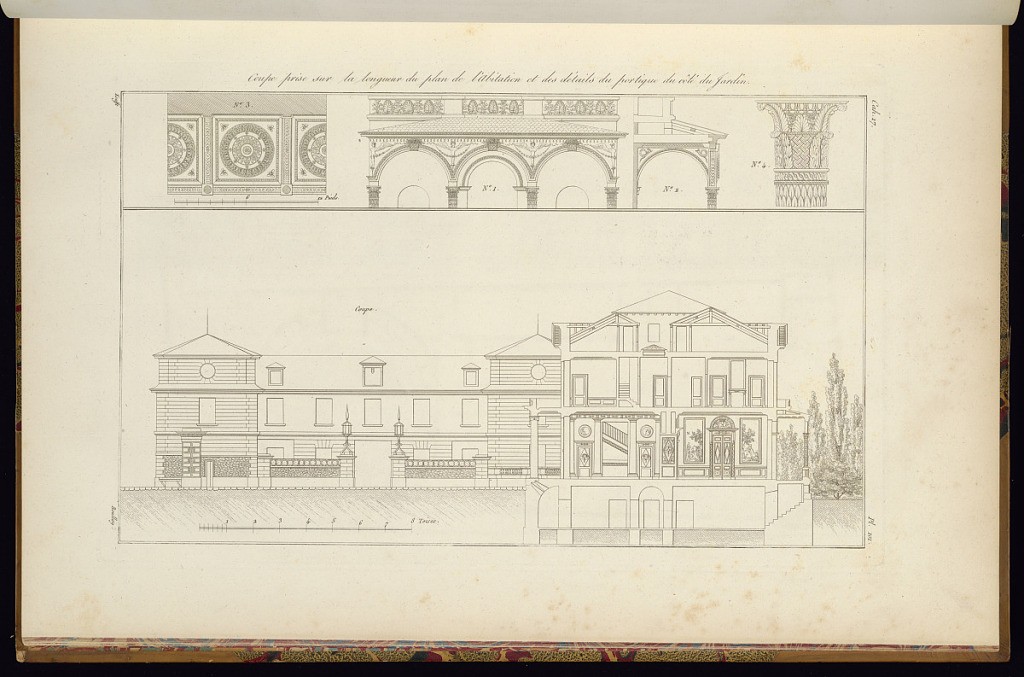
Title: Coupe prise sur la longueur du plan de l’Abitation et des détails du portique du côté du Jardin
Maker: Jean-Charles Krafft, French, 1764 - 1833
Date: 1812
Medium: Etching and engraving on paper
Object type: Print
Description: An architectural print with a part-elevation and part-interior sectional view of a house with architectural details above for a portico with its arches, a capital, and a frieze, decorated with Empire style motifs. The plate is titled, signed, and numbered.